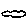
Label: cloud